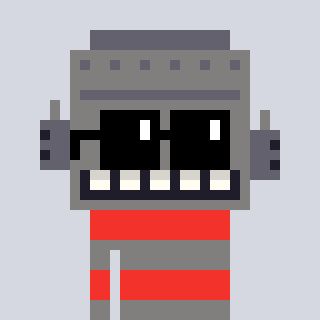
a pixel art character with square black sunglasses, a robot-shaped head and a bluegrey-colored body on a cool background